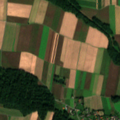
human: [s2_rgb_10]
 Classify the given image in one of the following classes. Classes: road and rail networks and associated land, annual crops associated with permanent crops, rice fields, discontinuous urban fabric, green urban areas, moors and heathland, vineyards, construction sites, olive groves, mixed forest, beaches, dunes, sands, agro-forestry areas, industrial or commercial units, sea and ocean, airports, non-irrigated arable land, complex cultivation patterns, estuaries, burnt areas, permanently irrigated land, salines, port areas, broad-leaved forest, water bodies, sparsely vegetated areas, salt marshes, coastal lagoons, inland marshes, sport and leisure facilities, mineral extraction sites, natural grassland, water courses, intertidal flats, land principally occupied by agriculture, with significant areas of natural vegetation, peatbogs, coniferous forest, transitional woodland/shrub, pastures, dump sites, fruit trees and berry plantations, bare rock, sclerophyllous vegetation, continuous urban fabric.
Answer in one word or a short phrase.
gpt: discontinuous urban fabric, non-irrigated arable land, broad-leaved forest